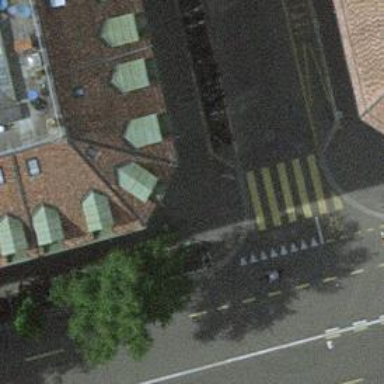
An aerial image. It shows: Kerb barrier.